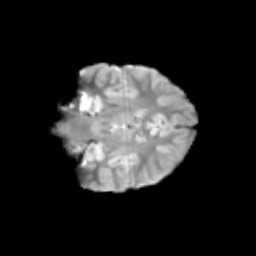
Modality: T2w
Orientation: coronal
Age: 9
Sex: female
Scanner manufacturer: siemens
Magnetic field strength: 3 T
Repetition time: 3.8 s
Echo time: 0.07 s